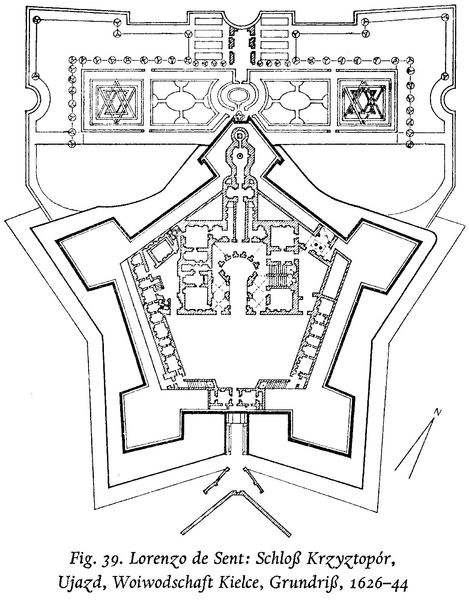
Titel: Schloss Krzyztopór in Ujzad
Künstler: Lorenzo de Sent
Standort: Ujazd (EU - PL)
Schlagwörter: weiß, schwarz, zeichnung, schloss, architektur, kirche, garten, schiff, schrift, mauer, linien, eingang, burg, stern, festung, schwarzweiß, bleistift, ecken, mauern, plan, gärten, achse, geometrie, sechseck, grundriss, davidstern, zentralbau, wall, parzellen, aufriß, fünfeck, hauptgebäude, pentagramm, nord, fig., nordpfeil, wallanlage, lorenzo, ü, 39, krzyztopor, sent, planungplan, de sent, lorenzo de sent